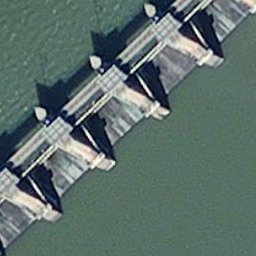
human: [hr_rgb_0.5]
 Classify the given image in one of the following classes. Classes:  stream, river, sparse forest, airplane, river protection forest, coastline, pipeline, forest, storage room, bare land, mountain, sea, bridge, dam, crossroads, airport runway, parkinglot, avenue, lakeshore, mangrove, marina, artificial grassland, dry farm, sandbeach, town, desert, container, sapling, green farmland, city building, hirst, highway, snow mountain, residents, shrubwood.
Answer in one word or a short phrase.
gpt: dam